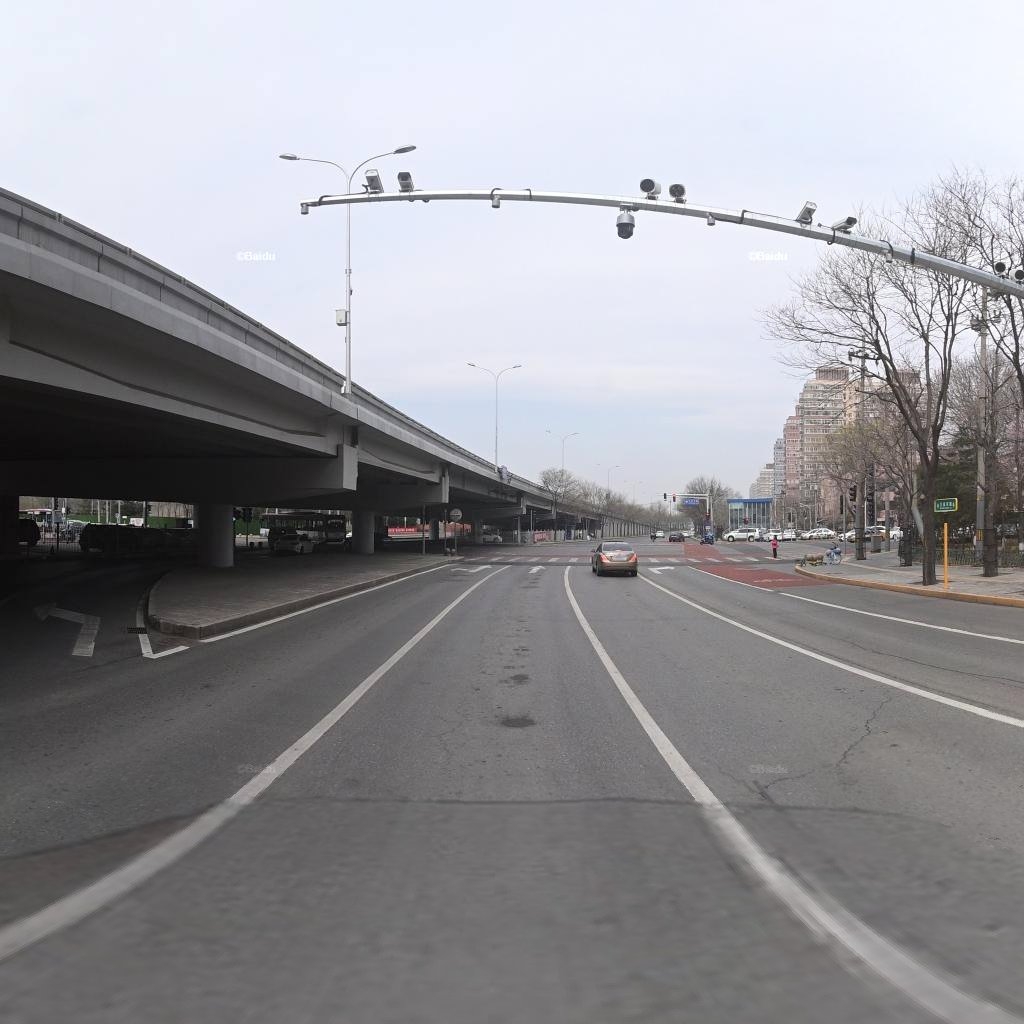
Region: Haidian
Road damage annotations: transverse crack, longitudinal crack, longitudinal crack, longitudinal crack, longitudinal crack